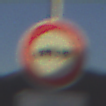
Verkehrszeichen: VerbotLastkraftwagenMitAnhaenger
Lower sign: ZeitangabenMitBeschraenkungAufWochentage1
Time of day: SunriseSunset
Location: Outdoor (Nature)
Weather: PartlyCloudy
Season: NotSpecified
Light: Natural